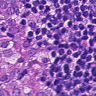
Metastatic tissue present: yes